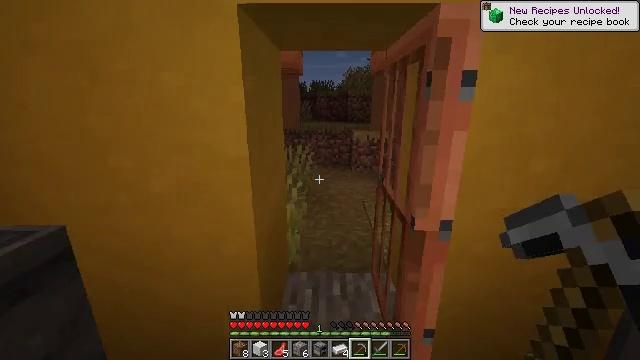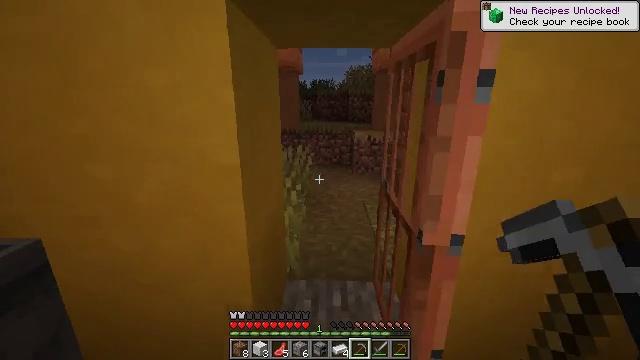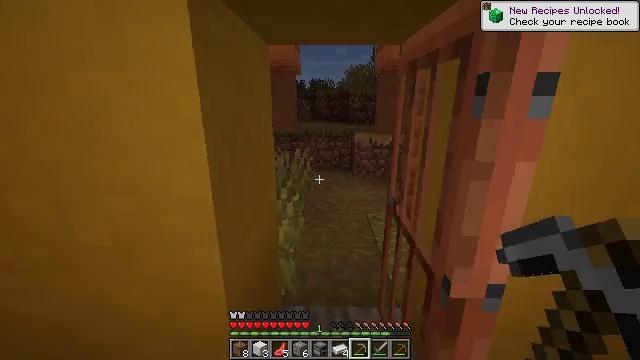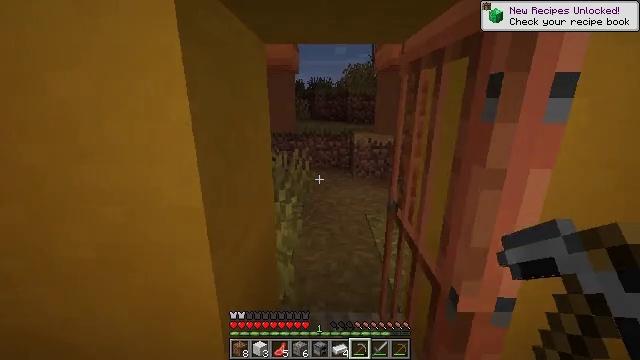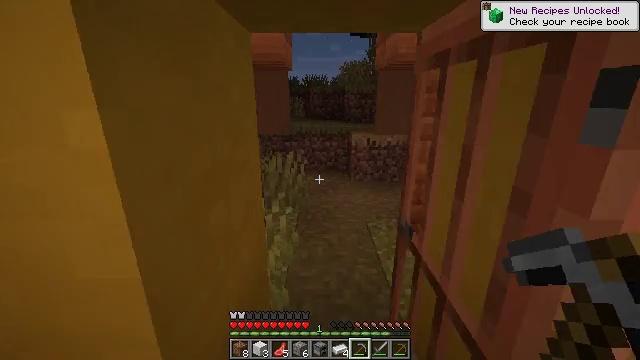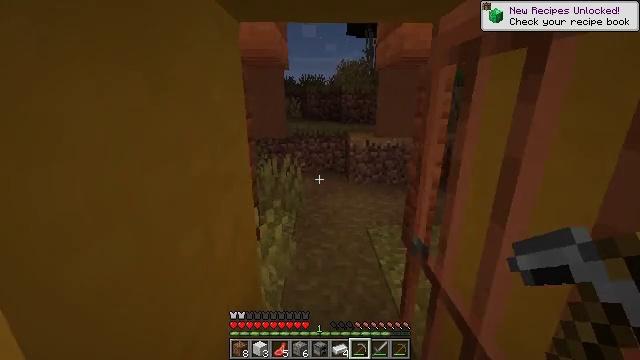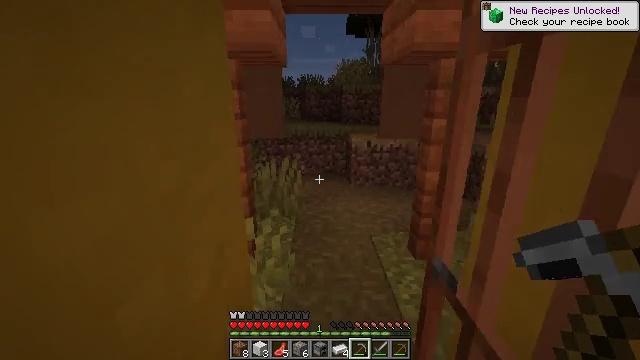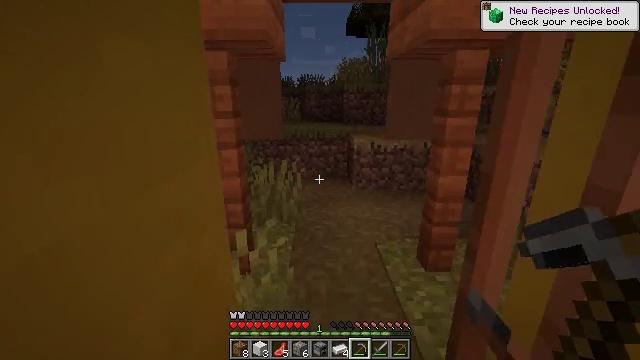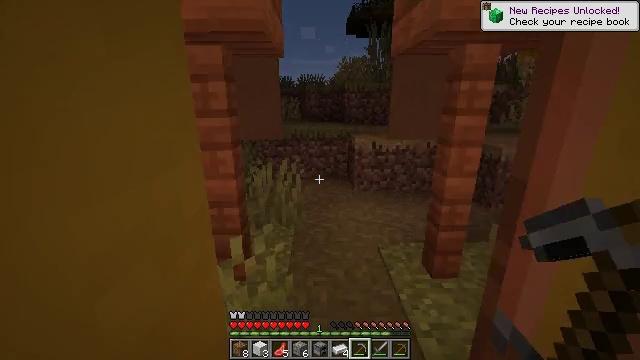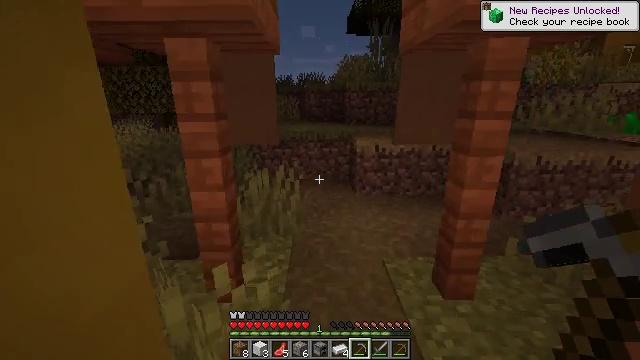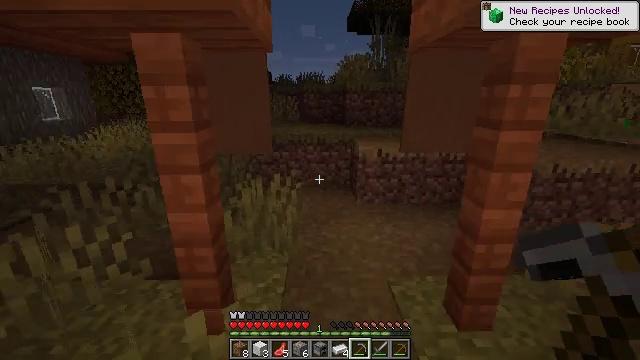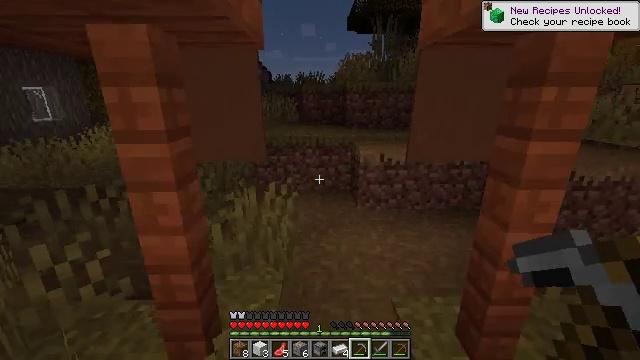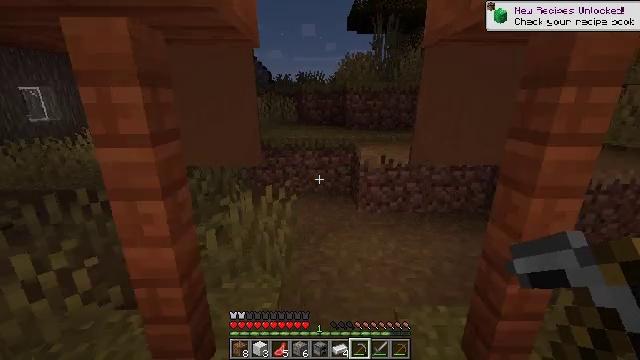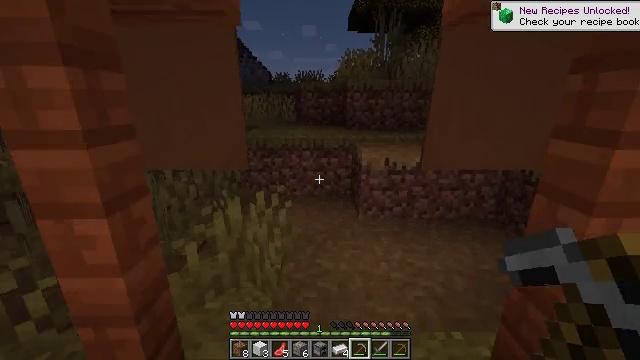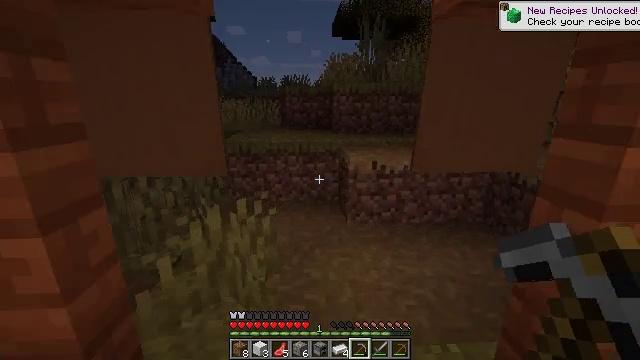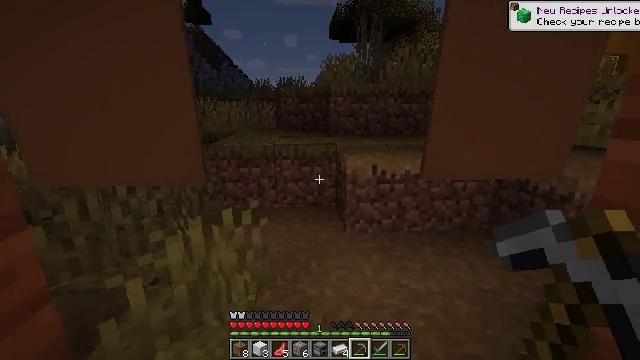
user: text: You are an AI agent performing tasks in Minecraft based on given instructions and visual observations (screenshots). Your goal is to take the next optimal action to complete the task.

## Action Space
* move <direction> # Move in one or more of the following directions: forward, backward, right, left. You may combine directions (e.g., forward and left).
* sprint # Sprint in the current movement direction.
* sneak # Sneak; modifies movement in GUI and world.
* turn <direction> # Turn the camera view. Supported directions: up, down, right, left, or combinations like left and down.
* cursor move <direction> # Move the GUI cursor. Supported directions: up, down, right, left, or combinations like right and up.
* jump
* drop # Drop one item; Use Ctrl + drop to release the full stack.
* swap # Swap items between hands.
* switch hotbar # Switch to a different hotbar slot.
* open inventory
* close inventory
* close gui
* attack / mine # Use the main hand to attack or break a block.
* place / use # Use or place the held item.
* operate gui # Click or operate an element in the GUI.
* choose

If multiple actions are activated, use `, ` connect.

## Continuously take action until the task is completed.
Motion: motion action
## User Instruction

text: Attack the orange bed to pick it up.
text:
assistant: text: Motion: move forward
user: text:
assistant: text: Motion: move forward
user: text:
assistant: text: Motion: move forward
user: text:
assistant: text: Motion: move forward, turn right
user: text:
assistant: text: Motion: move forward
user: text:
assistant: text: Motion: move forward
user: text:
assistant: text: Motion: move forward
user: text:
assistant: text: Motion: move forward
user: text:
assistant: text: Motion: move forward
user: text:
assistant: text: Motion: move forward
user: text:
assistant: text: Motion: move forward
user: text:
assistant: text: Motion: move forward
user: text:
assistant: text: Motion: move forward
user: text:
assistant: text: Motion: move forward, turn right and up
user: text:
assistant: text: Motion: move forward
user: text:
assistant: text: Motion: move forward
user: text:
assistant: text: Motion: move forward
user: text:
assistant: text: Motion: move forward
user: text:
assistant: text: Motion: move forward
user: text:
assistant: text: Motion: move forward, turn right
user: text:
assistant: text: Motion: move forward, turn right
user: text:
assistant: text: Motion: move forward, turn right
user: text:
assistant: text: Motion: move forward
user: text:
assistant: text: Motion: move forward
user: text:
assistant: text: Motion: move forward, turn right
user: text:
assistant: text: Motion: move forward, turn right, jump
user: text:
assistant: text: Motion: move forward, turn right, jump
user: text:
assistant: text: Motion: move forward, turn right, jump
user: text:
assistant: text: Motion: move forward, jump
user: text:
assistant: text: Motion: move forward, jump